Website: home-depot
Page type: delivery-shipping
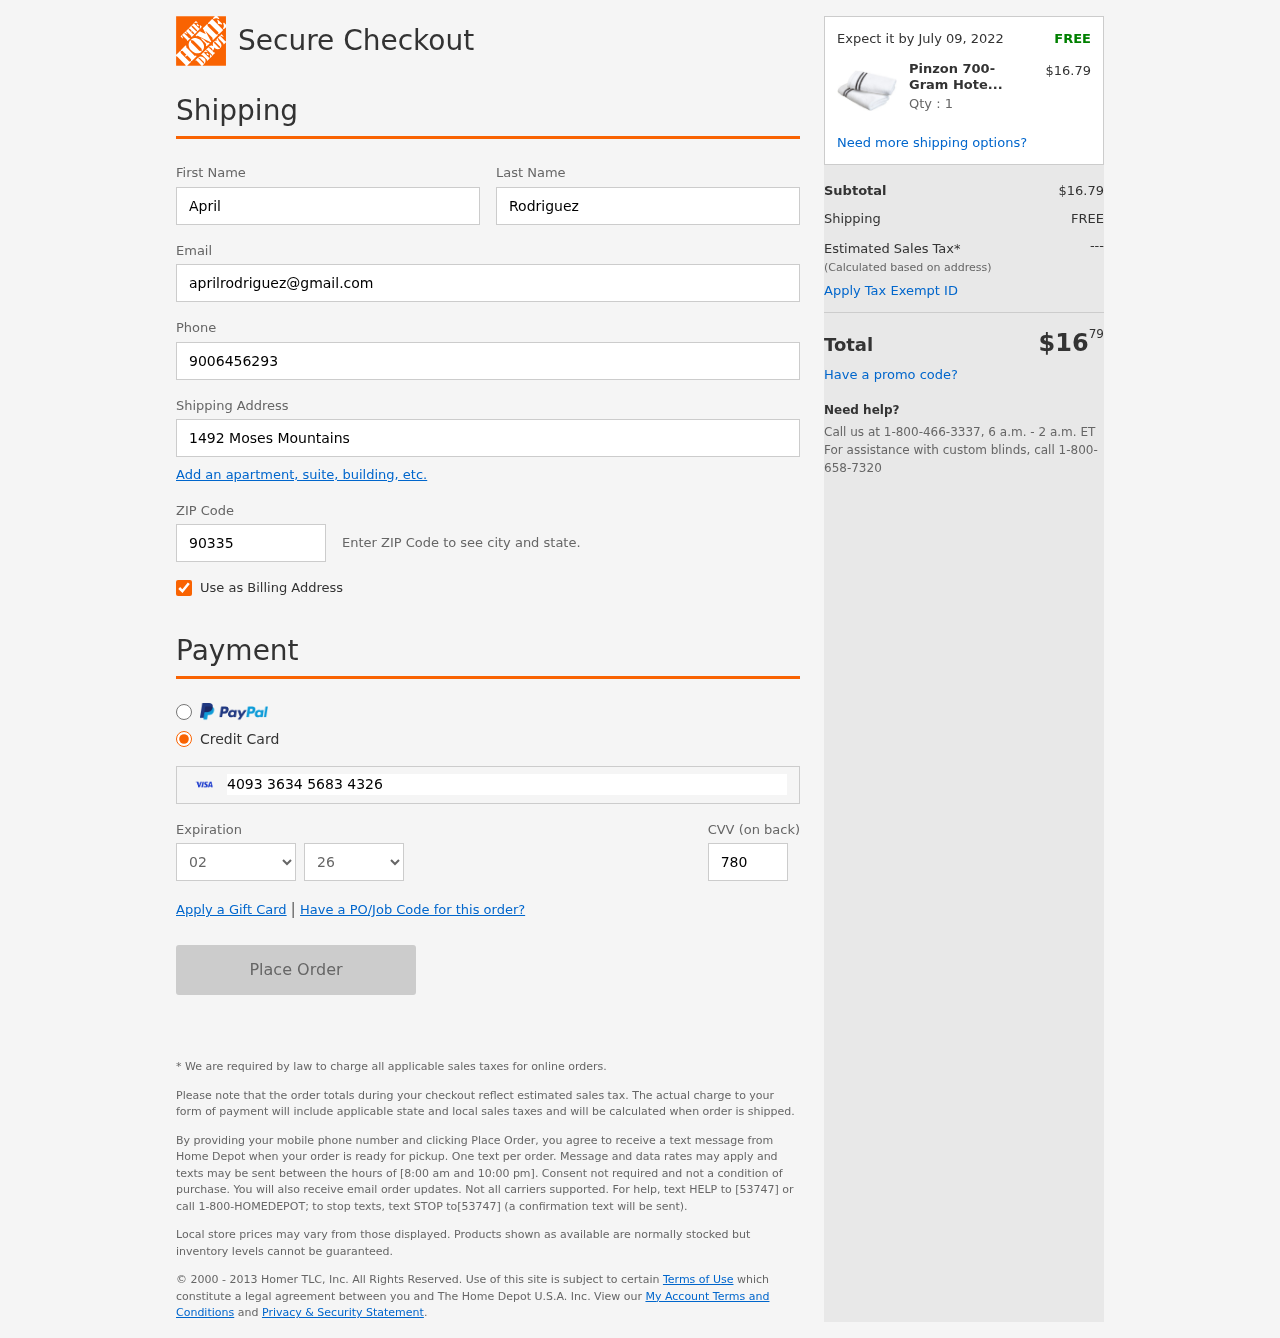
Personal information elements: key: PII_CARD_CVV
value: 780
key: PII_CARD_EXPIRY_MONTH
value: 02
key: PII_CARD_EXPIRY_YEAR
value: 26
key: PII_CARD_NUMBER
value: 4093 3634 5683 4326
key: PII_EMAIL
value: aprilrodriguez@gmail.com
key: PII_FIRSTNAME
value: April
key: PII_LASTNAME
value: Rodriguez
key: PII_PHONE
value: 9006456293
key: PII_POSTCODE
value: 90335
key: PII_STREET
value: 1492 Moses Mountains
Product elements: key: PRODUCT1_NAME
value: Pinzon 700-Gram Hotel Stitch Washcloth 2-Pack, Black
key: PRODUCT1_PRICE
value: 16.79
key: PRODUCT1_QUANTITY
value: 1
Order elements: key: ORDER_DELIVERY_DATE
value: Expect it by July 09, 2022
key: ORDER_SUBTOTAL
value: $16.79
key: ORDER_SHIPPING_COST
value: FREE
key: ORDER_TOTAL
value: $1679